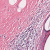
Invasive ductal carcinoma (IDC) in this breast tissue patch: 1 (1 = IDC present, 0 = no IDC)